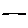
Label: line